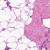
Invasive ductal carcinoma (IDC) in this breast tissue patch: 0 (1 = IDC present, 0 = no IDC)